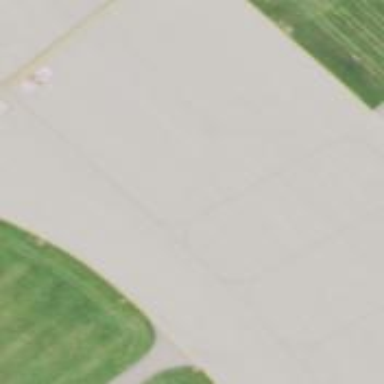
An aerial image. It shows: View of taxiway at the airport.